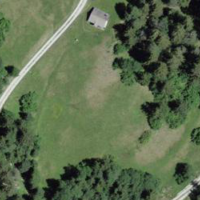
EUNIS habitat code: 43
Species observed at this site:
Anthocharis cardamines